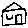
Label: house